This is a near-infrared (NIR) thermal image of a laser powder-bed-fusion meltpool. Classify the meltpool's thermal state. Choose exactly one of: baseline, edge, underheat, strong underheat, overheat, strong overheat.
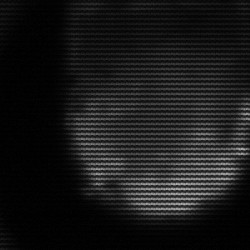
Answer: edge